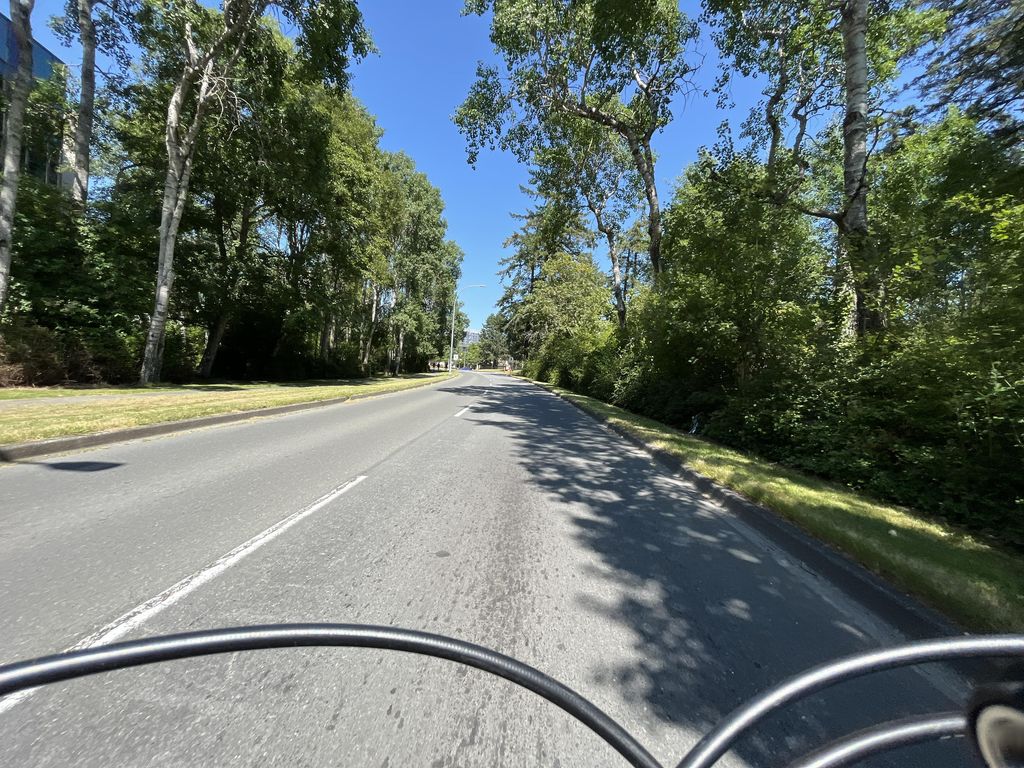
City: victoria